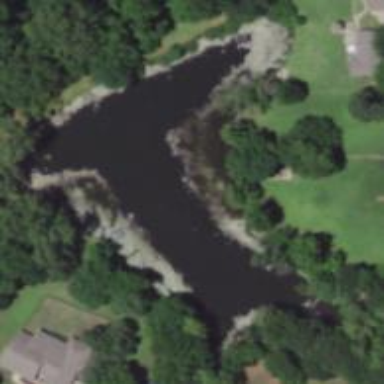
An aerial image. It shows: Pond formed by natural waterway.